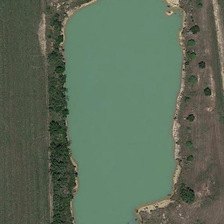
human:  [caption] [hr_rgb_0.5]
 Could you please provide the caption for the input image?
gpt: an almost rectangular green pond is surrounded by green trees and farmlands .

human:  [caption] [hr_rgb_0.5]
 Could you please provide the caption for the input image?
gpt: an almost rectangular green pond is surrounded by green trees and farmlands .

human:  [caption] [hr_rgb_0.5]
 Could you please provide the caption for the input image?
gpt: an almost rectangular green pond is surrounded by green trees and farmlands .

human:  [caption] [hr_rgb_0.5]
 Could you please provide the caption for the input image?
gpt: an almost rectangular green pond is surrounded by green trees and farmlands .

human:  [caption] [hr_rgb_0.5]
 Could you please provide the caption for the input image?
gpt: an almost rectangular green pond is surrounded by green trees and farmlands .